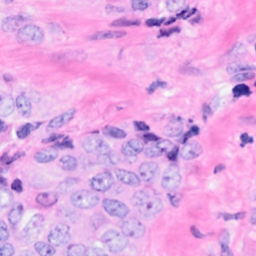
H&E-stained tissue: Breast